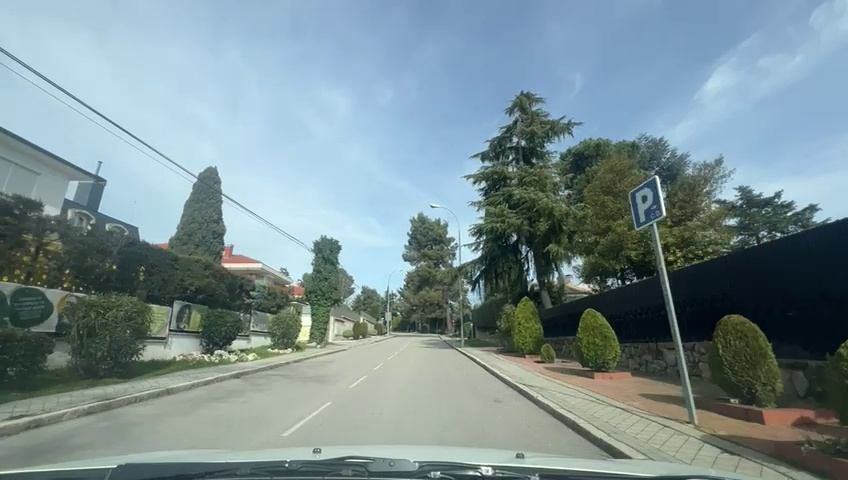
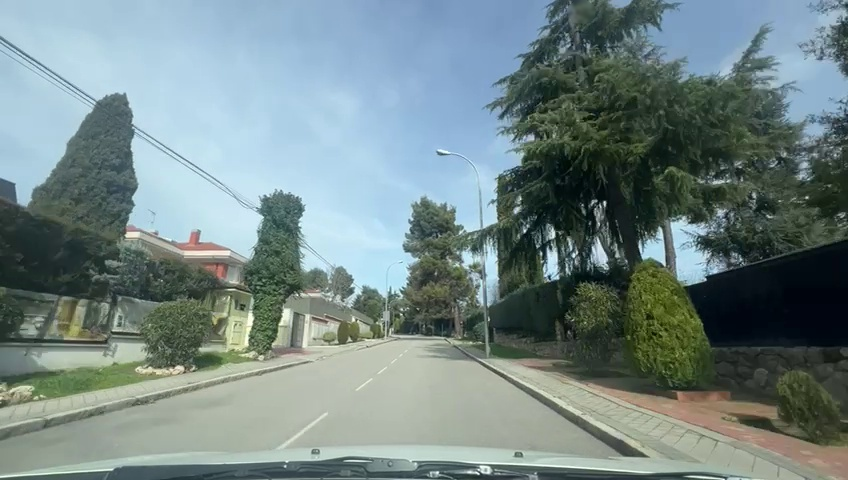
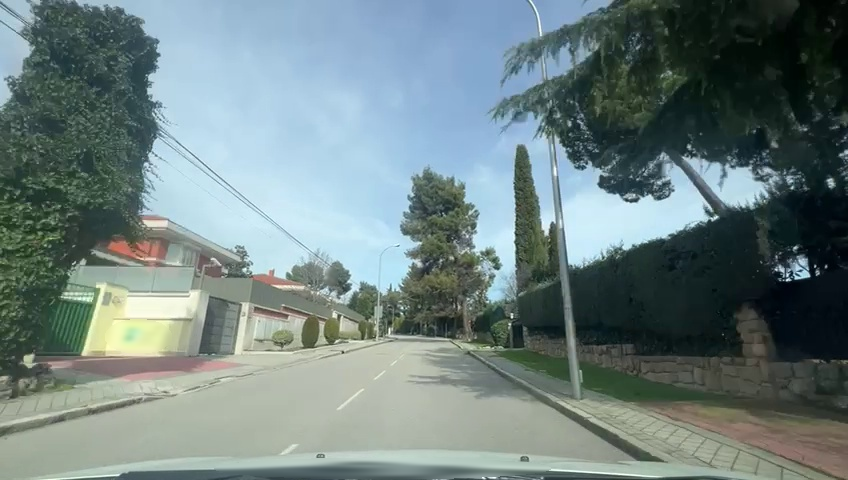
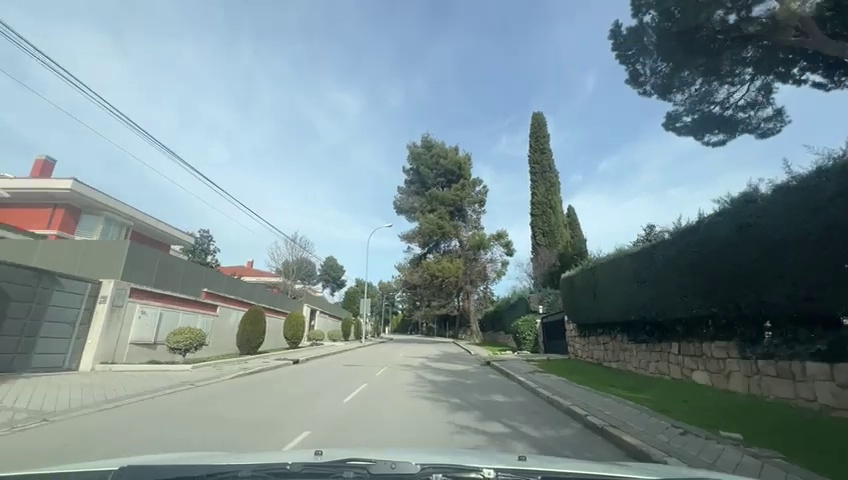
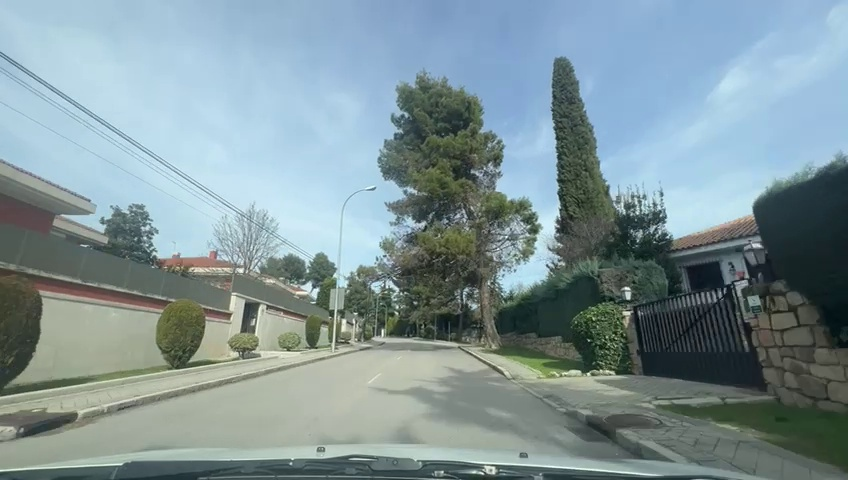
Situation: empty
Question: Is construction machinery or heavy equipment present near or within the roadway?
Answer: No
Reasoning: Ego vehicle is on a straight lane with no intersections or construction elements visible

Situation: empty
Question: Is a temporary reduced speed limit sign visible in the scene?
Answer: No
Reasoning: The only visible signal is a squared blue letter P indicating handicapped parking

Situation: empty
Question: Is there any discontinuity in the ego lane ahead?
Answer: No
Reasoning: Vehicle is approximating to a curve but there are no cars or moving objects in sight

Situation: empty
Question: Is any vehicle or pedestrian crossing the path of the ego vehicle from a different direction?
Answer: No
Reasoning: there are no visible objects